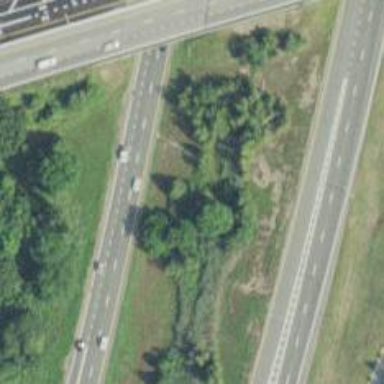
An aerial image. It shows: Motorway junction.